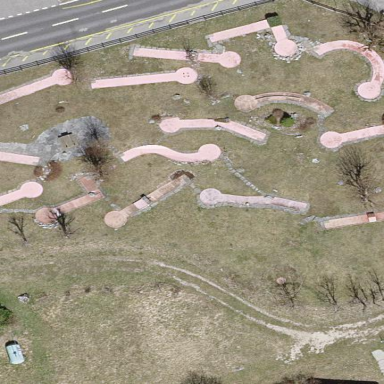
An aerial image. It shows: Miniature golf course.